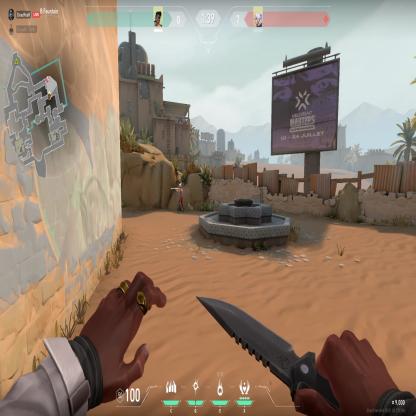
Label: enemy